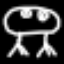
Label: frog